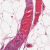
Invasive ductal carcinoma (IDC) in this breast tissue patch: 0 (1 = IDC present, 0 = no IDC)